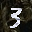
Label: 3